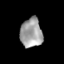
Tissue: skin
Cell type: T cells
Senescence score: 0.192
Nuclear area (px): 621
Mean DAPI intensity: 162.079